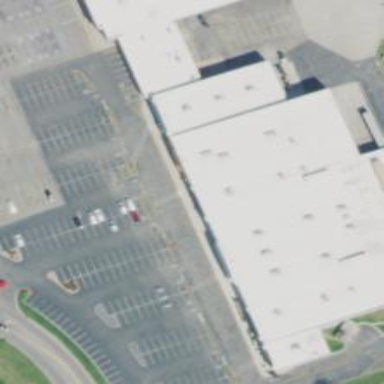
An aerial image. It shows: Mall building.